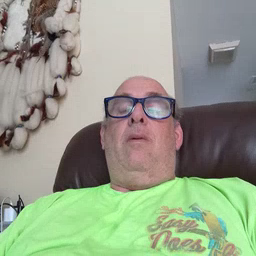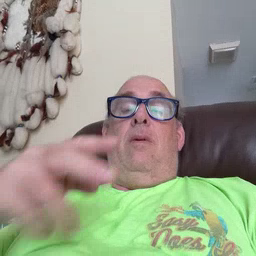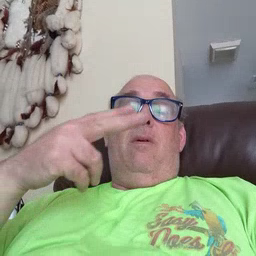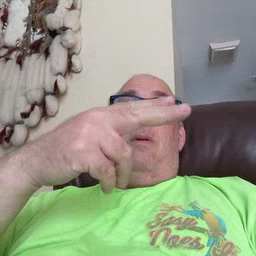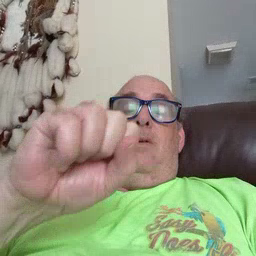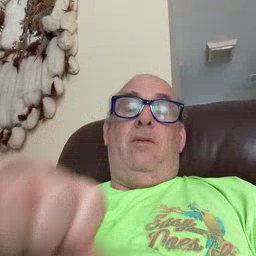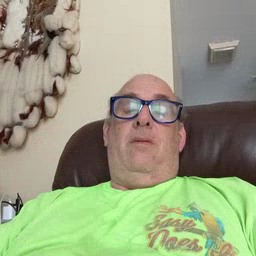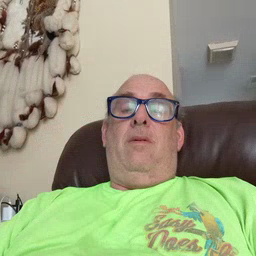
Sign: scissors